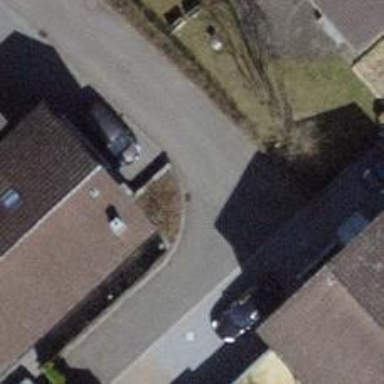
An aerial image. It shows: Alleyway designated as service road.